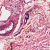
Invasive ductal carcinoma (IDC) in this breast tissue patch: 0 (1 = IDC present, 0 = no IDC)